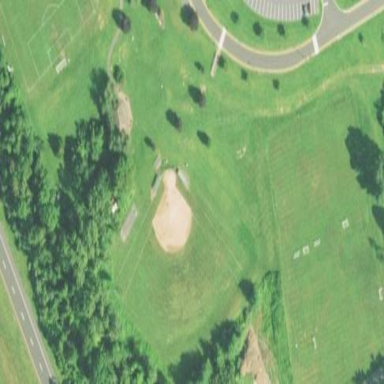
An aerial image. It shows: Baseball pitch for leisure land.